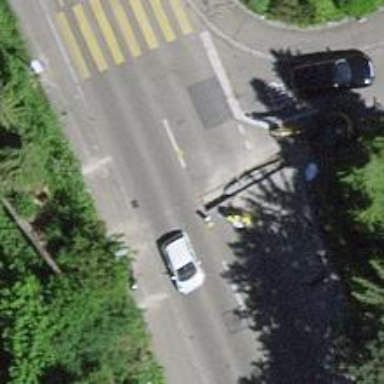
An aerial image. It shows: Road with stop sign.